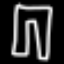
Label: pants